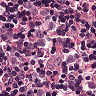
Metastatic tissue present: yes